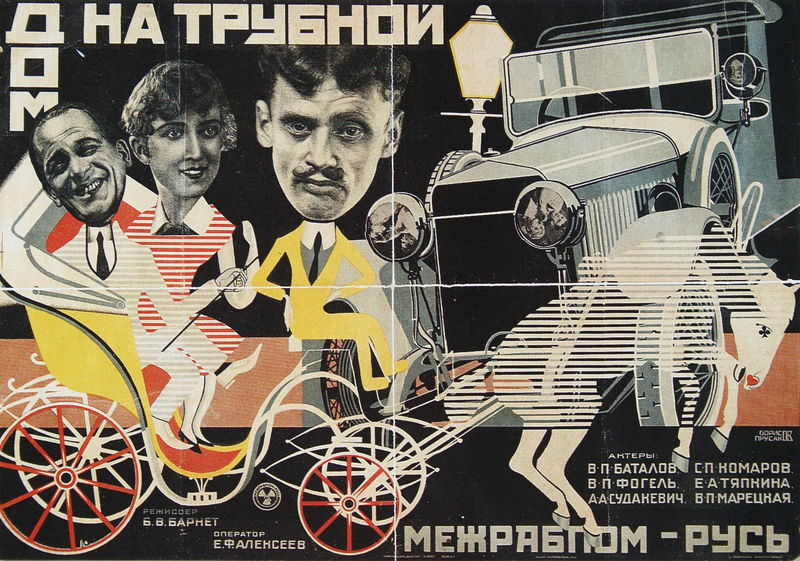
Titel: "Haus in der Trubnoja-Straße"
Künstler: Nikolaj Prusakow
Standort: Moskau
Institution: Lenin-Bibliothek
Schlagwörter: köpfe, laterne, männer, personen, pferd, schrift, russland, kutsche, scheinwerfer, auto, collage, plakat, oldtimer, russisch, fortschritt